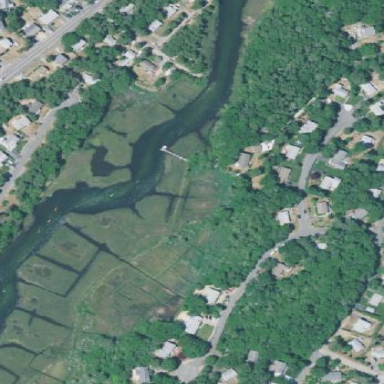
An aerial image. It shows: Saltmarsh wetland area.